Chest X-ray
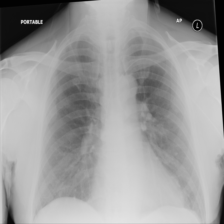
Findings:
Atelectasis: negative
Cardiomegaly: negative
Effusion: negative
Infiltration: negative
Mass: negative
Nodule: negative
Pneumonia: negative
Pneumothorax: negative
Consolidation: negative
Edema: negative
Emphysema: negative
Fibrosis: negative
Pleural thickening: negative
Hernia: negative